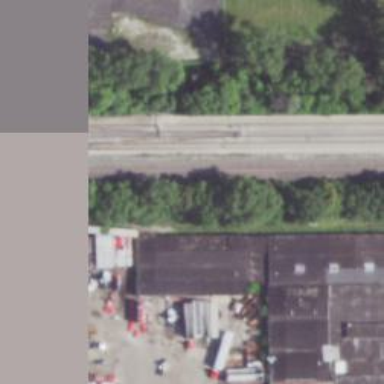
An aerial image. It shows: Siding service.